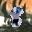
Label: 8